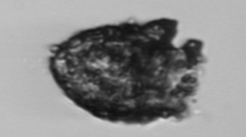
Label: Stenosemella_pacifica